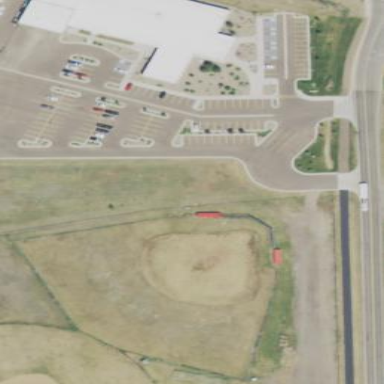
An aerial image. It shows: Baseball pitch for leisure land activities.